Field crop: maize
Growth stage: 1
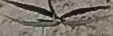
Species: sorghum